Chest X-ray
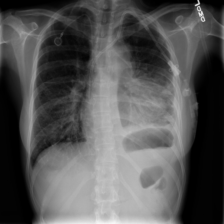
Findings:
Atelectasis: positive
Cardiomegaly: positive
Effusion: positive
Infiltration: positive
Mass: negative
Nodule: negative
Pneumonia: negative
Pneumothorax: negative
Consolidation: negative
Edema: negative
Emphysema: negative
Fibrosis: negative
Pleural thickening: positive
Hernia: negative